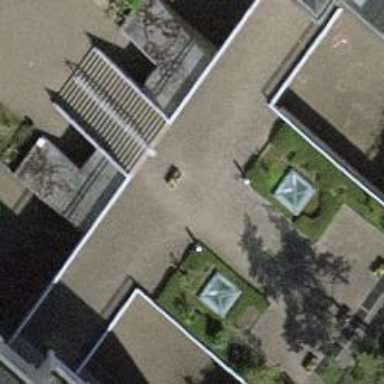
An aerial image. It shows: Concrete steps.